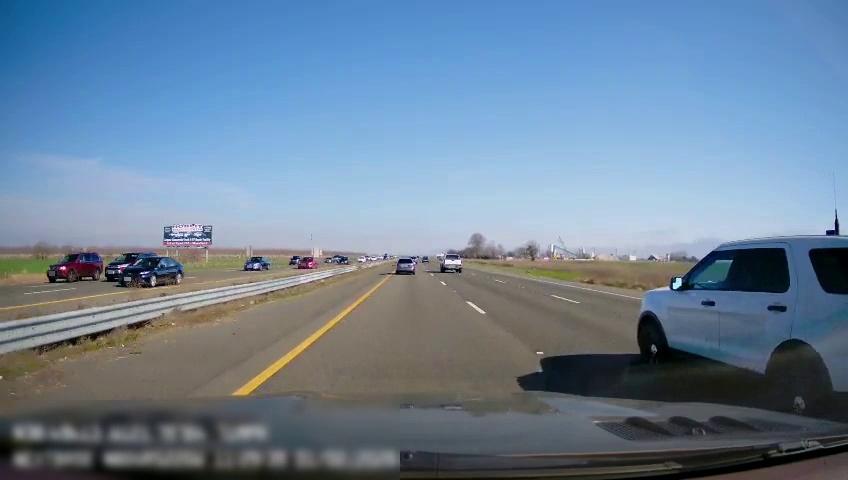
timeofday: Day
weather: Sunny
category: Drivable Space
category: Drivable Space
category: Vehicles | SUV
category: Vehicles | SUV
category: Vehicles | SUV
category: Vehicles | SUV
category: Vehicles | Car
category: Vehicles | SUV
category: Vehicles | Car
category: Vehicles | Car
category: Vehicles | SUV
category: Vehicles | SUV
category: Vehicles | Truck
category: Lanes | Current Lane
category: Lanes | Current Lane
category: Lanes | Alternate Lane
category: Lanes | Alternate Lane
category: Lanes | Opposite Lane
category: Lanes | Opposite Lane
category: Lanes | Opposite Lane